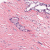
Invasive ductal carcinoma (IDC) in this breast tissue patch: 1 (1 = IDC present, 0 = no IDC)